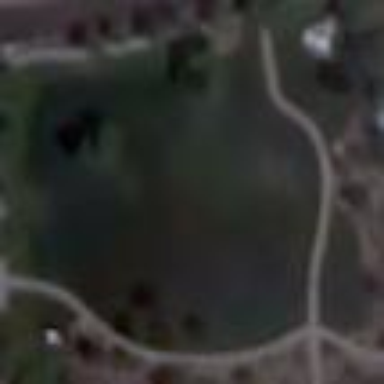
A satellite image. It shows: Lovely park for leisure and relaxation.